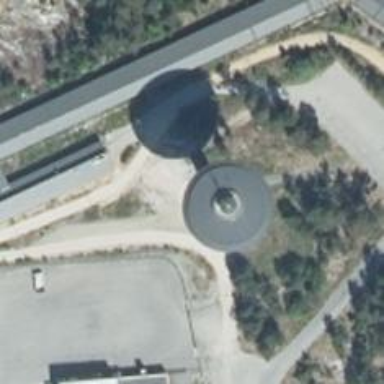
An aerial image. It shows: Water tower that is man-made.